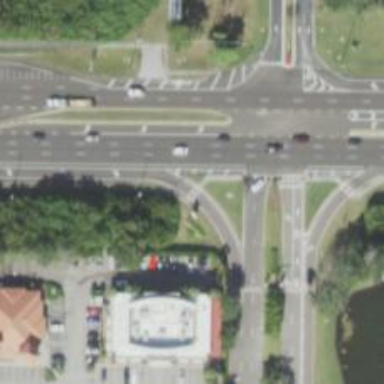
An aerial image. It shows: Marked road crossing.